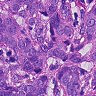
Metastatic tissue present: yes